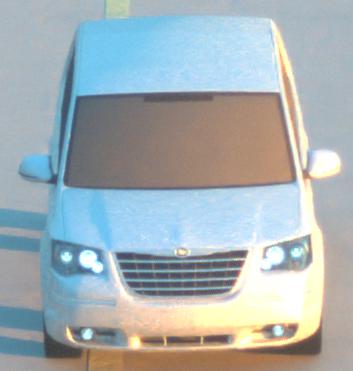
Make: Chrysler
Model: Grand Voyager 3.8
Detailed model: Grand Voyager
Model produced from: 2008/03
Model produced until: 2010/12
Doors: 5
Color: white
Road condition: dry road
Daytime: sunrise or sunset
Contrast: medium contrast